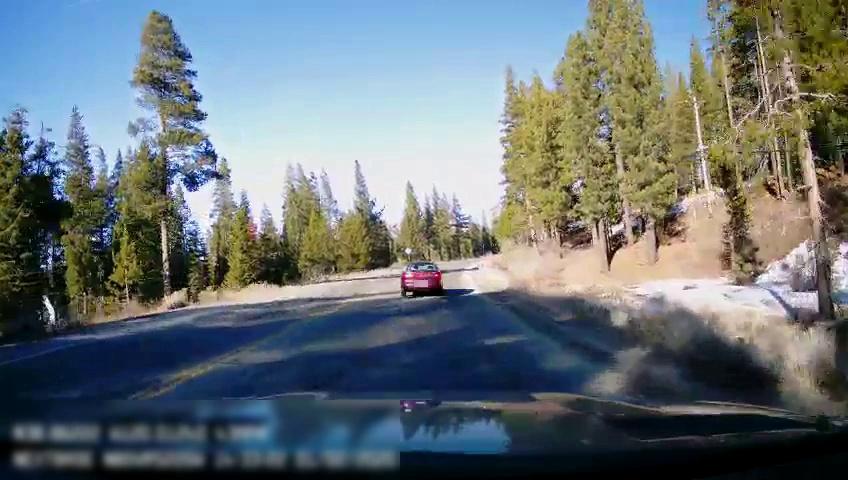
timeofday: Day
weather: Sunny
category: Drivable Space
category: Vehicles | Car
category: Lanes | Current Lane
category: Lanes | Opposite Lane